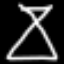
Label: hourglass